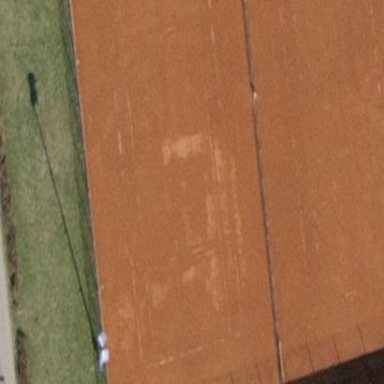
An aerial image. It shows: Clay tennis court pitch.